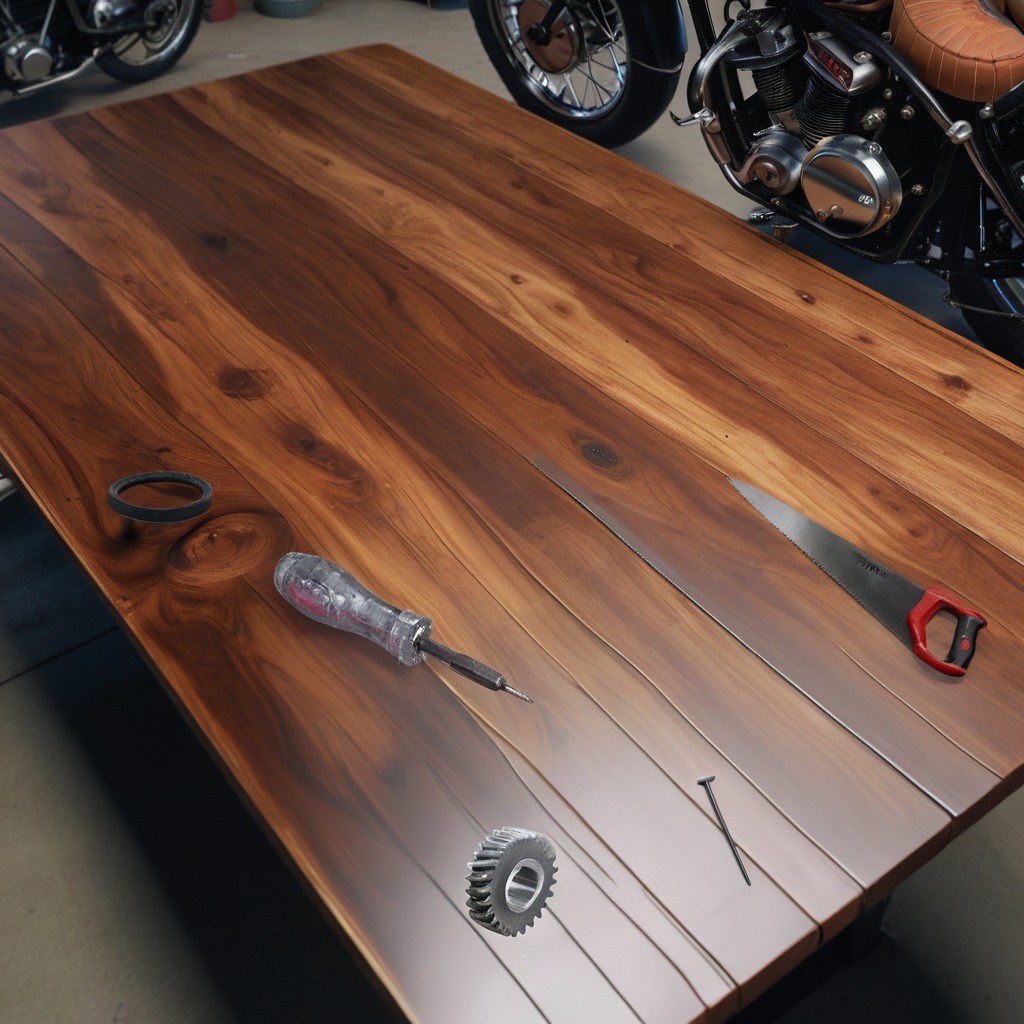
A rubber Oring, a steel gear with teeth, an iron nail, a handheld metal saw, and a screwdriver are lying on an oil-spilled wooden table in a vintage motorcycle garage.